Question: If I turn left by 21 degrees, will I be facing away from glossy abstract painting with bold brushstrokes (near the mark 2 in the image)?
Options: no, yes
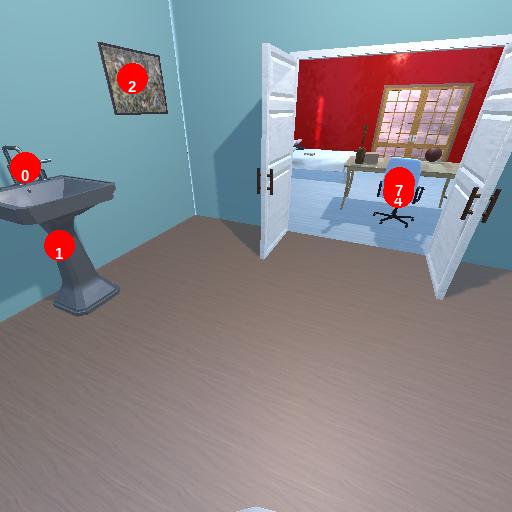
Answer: no